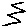
Label: zigzag